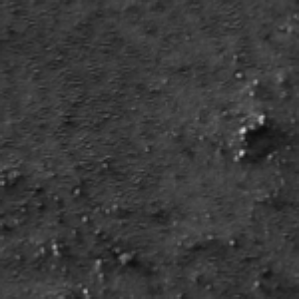
Label: frost